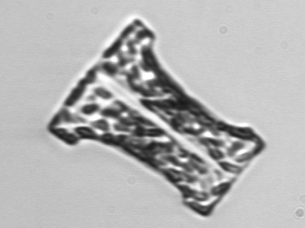
Label: Eucampia